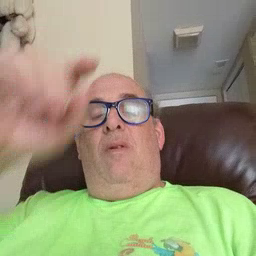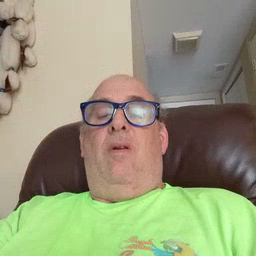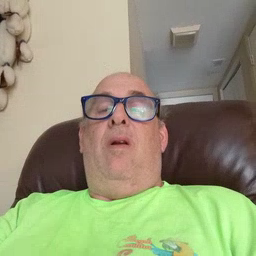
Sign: garbage